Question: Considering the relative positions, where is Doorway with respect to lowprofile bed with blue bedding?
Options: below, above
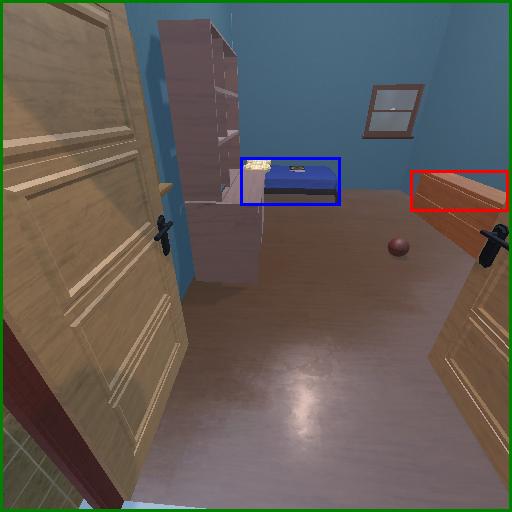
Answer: below